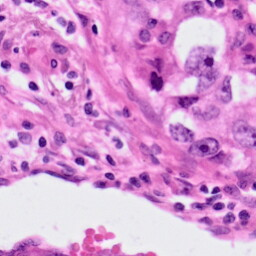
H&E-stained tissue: Lung